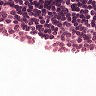
Metastatic tissue present: no